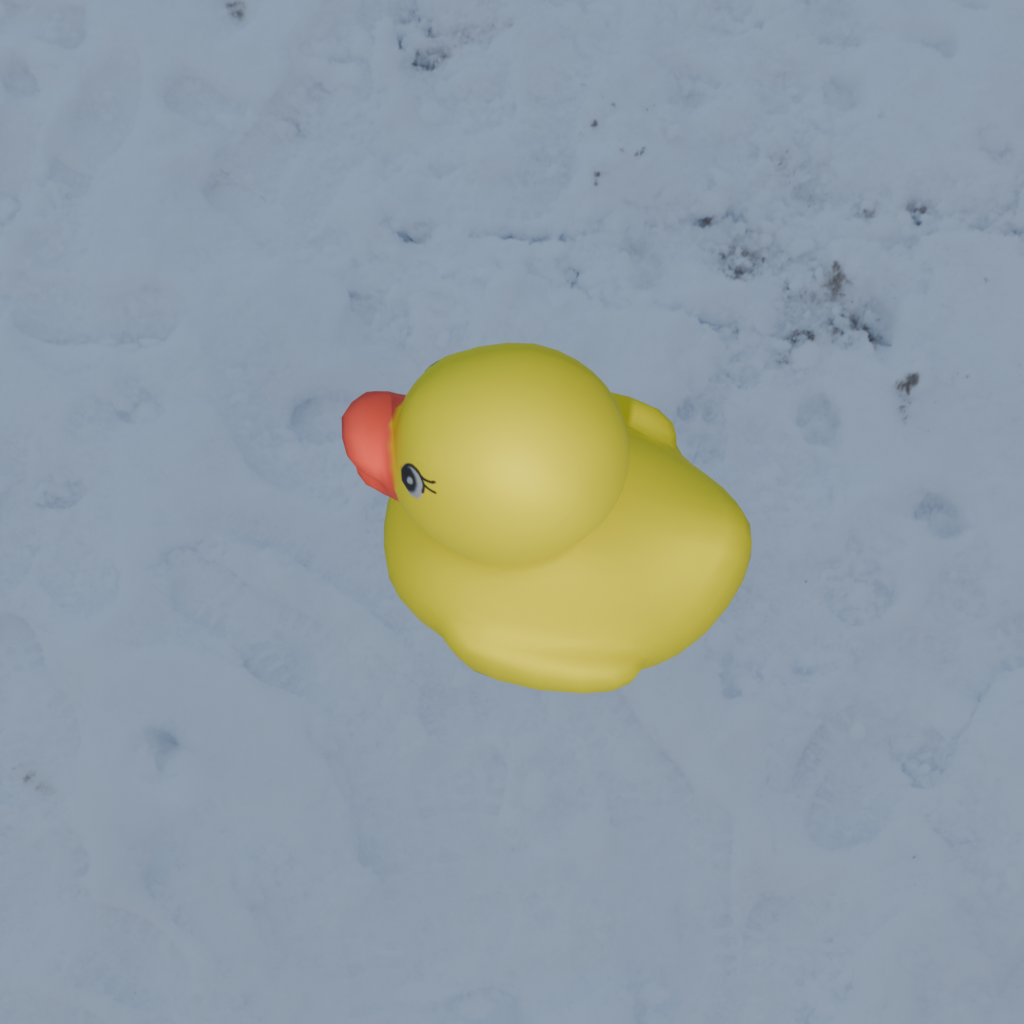
an image of a yellow rubber duck seen from <left_top> in a snow-covered beach with a cloudy winter sky.